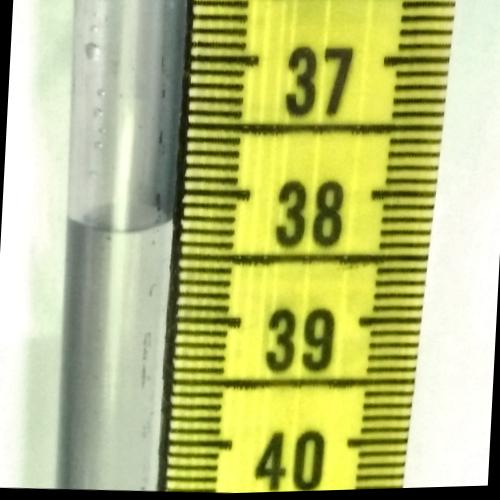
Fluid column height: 38.3 cm